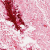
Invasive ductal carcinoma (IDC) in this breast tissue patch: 0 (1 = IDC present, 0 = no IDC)